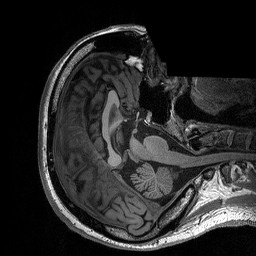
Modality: T1w
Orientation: axial
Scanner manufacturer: siemens
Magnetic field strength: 3 T